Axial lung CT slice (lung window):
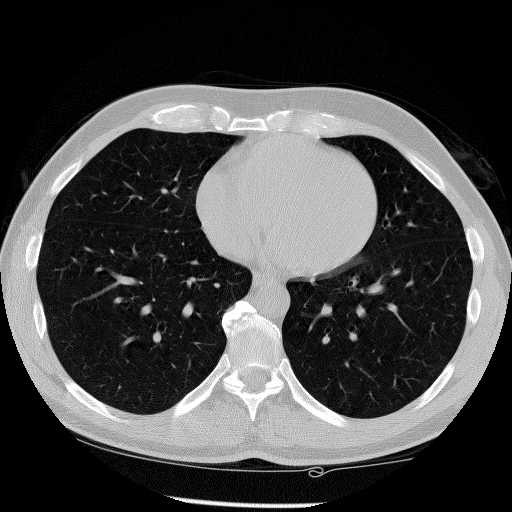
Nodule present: no